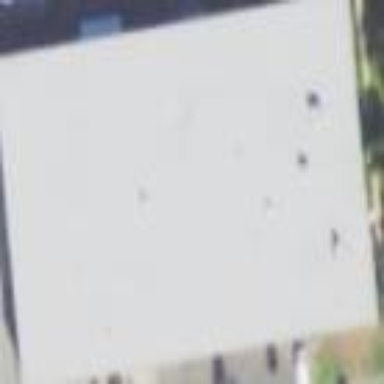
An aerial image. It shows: Commercial building.